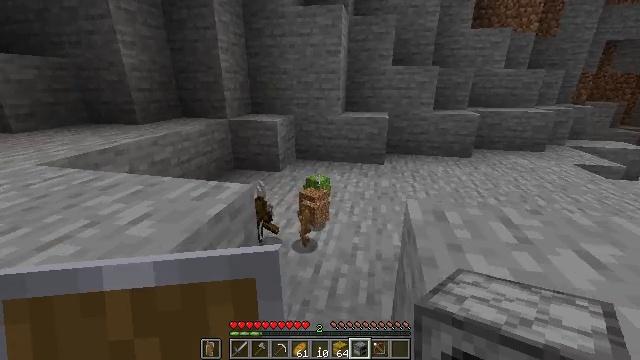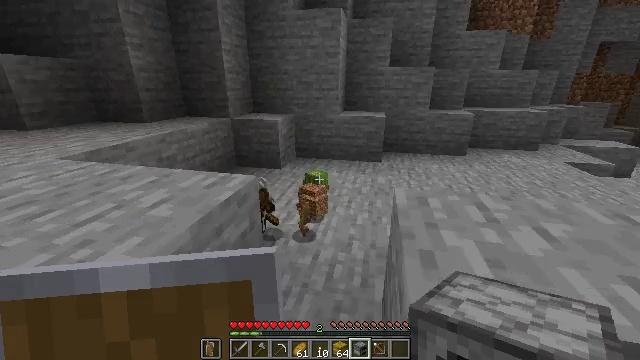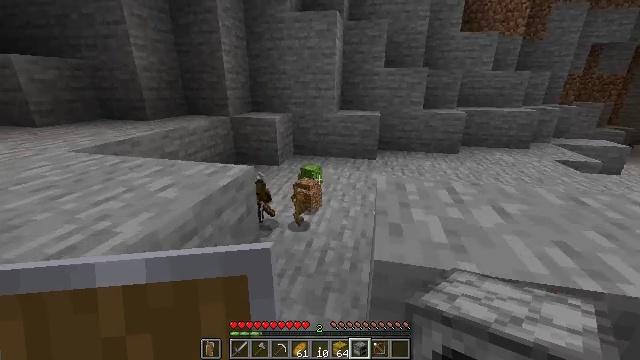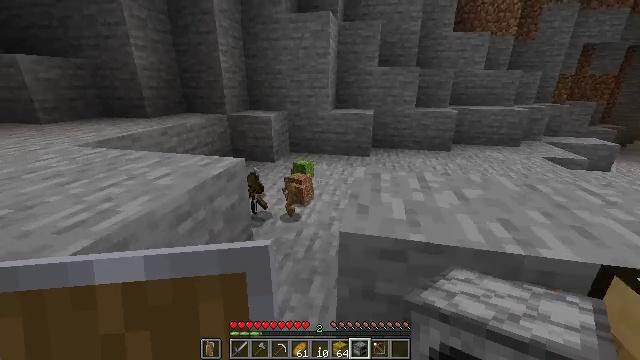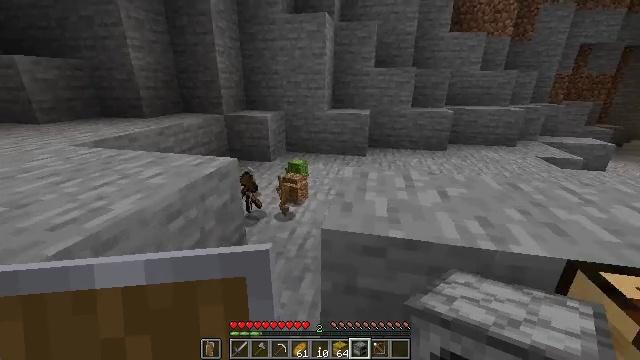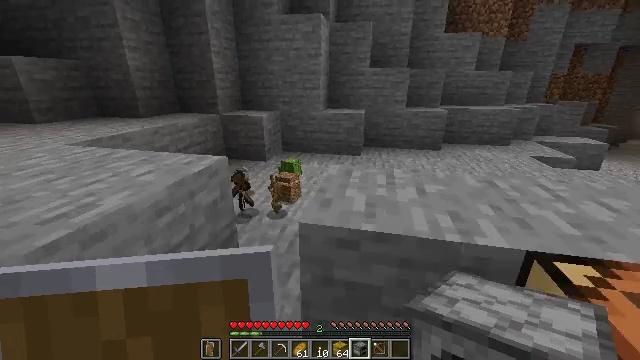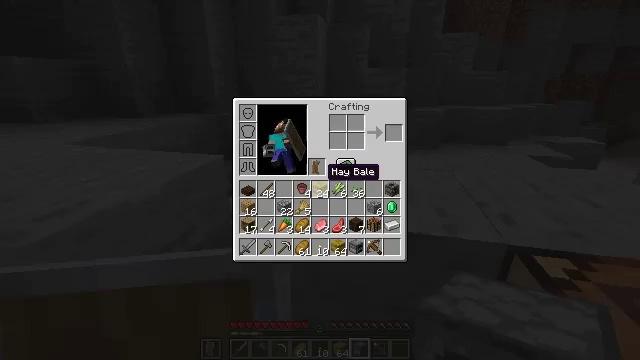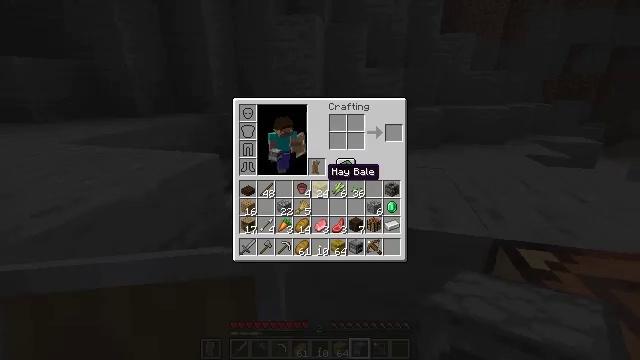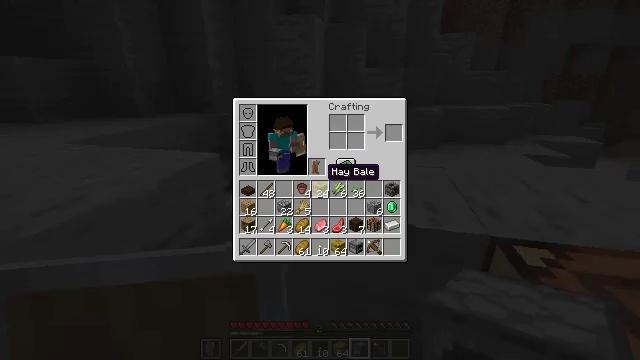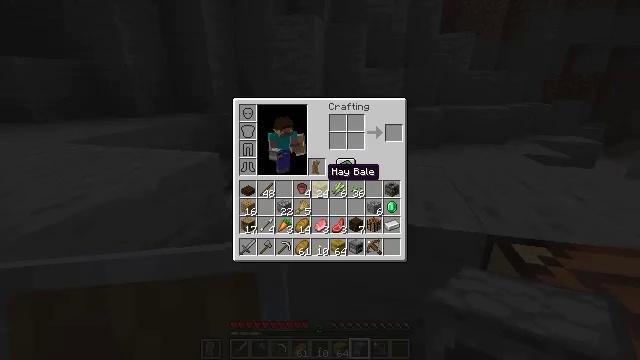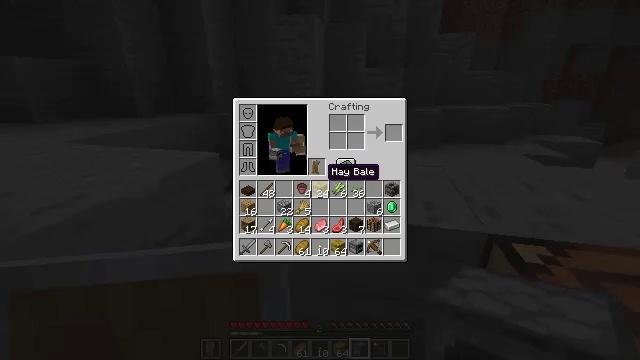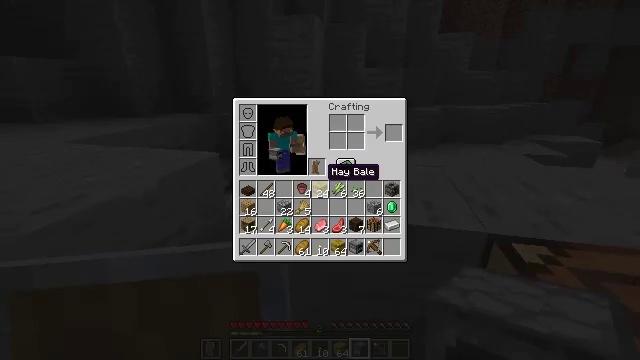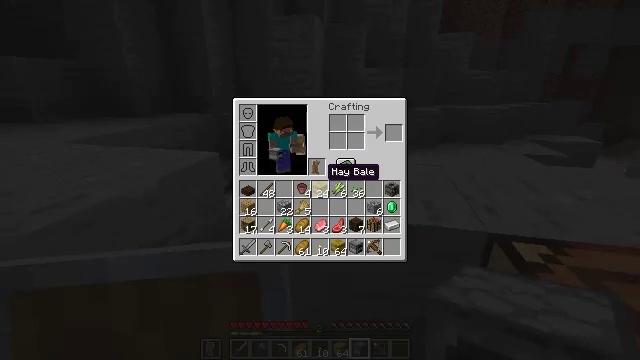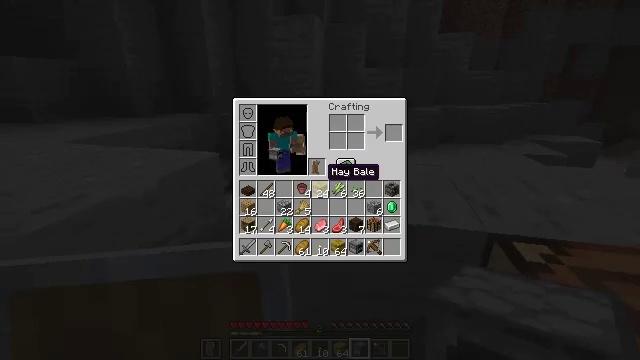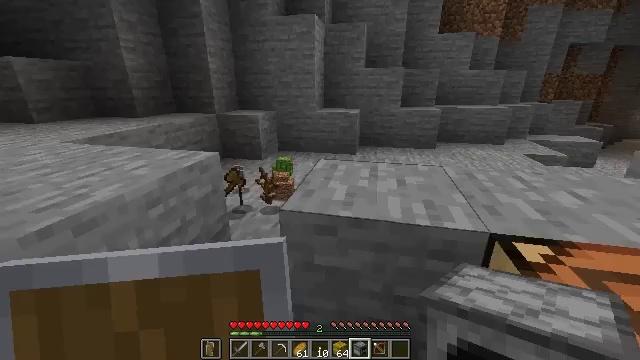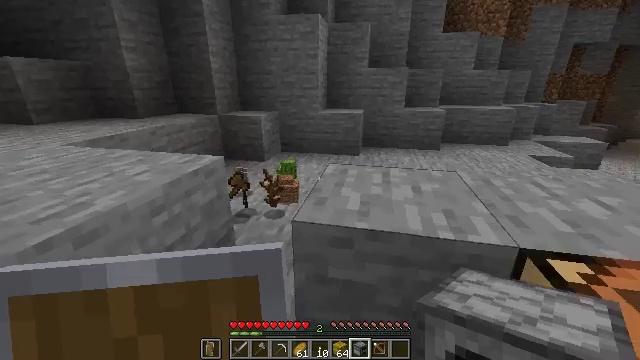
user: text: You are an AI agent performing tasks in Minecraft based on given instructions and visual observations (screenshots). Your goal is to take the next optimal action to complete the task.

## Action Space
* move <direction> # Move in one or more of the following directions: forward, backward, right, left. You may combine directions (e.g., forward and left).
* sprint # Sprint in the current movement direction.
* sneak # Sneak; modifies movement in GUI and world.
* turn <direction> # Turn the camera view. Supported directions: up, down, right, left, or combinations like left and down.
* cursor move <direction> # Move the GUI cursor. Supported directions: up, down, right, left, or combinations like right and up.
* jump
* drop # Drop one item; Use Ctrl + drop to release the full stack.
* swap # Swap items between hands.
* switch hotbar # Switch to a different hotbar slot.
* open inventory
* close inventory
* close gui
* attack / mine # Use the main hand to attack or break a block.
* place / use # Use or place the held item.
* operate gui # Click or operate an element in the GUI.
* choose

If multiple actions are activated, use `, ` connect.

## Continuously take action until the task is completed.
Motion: motion action
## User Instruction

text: Drop a dark oak slab.
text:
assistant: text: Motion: move back
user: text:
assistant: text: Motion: move back and move right
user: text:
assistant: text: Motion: move back and move right
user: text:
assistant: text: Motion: move right
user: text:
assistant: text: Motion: no_op
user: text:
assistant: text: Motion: close inventory
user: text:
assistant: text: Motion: close inventory
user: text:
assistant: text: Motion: close inventory
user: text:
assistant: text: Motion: close inventory
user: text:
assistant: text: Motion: open gui
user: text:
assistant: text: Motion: move forward
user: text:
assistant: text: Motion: move forward and move left
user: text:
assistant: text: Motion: move forward and move left
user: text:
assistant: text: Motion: move forward and move left
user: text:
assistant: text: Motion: move forward and move left, close gui
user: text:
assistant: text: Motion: move left, open inventory
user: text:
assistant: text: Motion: no_op
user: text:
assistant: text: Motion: no_op
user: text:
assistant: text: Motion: no_op
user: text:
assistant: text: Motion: no_op
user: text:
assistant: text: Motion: move forward
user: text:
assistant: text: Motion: move forward
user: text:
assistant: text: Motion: no_op
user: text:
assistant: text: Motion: no_op
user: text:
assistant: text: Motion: turn right
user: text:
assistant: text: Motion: close inventory
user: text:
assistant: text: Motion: close inventory
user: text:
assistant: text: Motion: close inventory
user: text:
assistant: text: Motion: open gui
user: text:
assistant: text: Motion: sprint, cursor move left